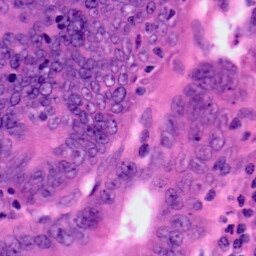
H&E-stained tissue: Colon